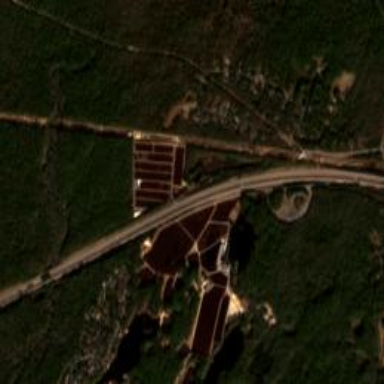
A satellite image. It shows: Motorway junction.